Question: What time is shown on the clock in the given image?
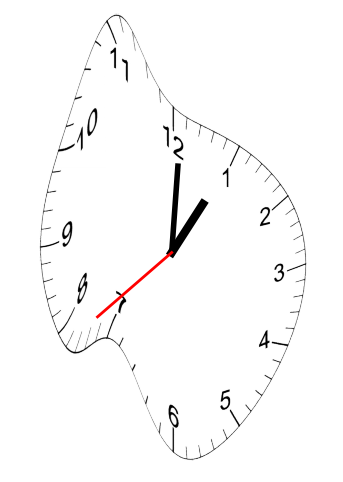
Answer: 01:00:38